Question: As shown in the picture querying with exact timestamp(2013-08-01 15:02:56) is not returning any result though a row with that timestamp exists but it returns results with that row when queried for
> 'timestamps > '2013-08-01 15:02:56''
Is this normal behavior in Cassandra?

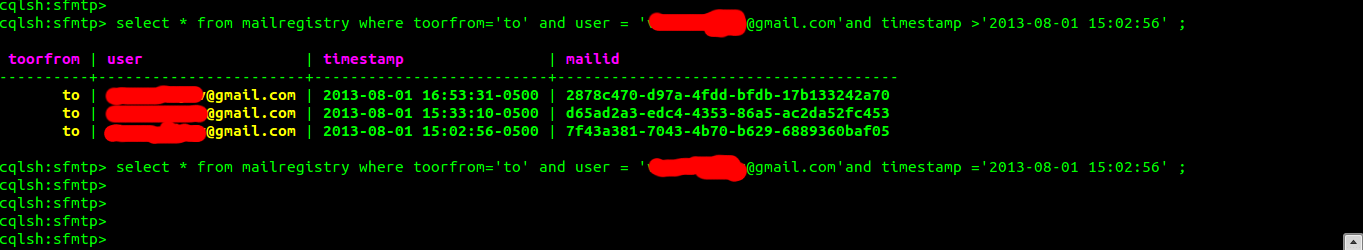
Answer: Yes that is expected behavior.
According to <URL>, cassandra is storing timestamps as "milliseconds since the standard base time known as the epoch".
When you insert your data, you insert a millisecond value with higher granularity than your "2013-08-01 15:02:56" (milliseconds value of "now" vs just seconds and 0 milliseconds). A EQ operator will never match UNLESS your inserted timestamp has 0 milliseconds.
This will work
'''
SELECT * FROM myTable WHERE timestamps >= '2013-08-01 15:02:56'
AND timestamps < '2013-08-01 15:02:57'
'''
So, when you query it through cqlsh your datetime is translated into an integer (of milliseconds) that is just different from the value you inserted originally. Your inserted value will be some milliseconds AFTER "2013-08-01 15:02:56". You query for EXACTLY "2013-08-01 15:02:56" (and 0 milliseconds). Using a GT or LT operator will match, an EQ operator will not.
Hope that helps!